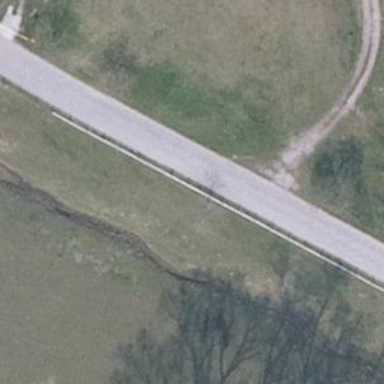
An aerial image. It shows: Residential road.